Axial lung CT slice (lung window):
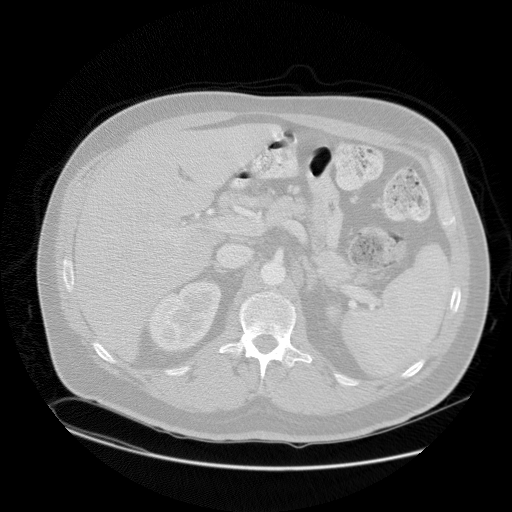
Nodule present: no